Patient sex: F
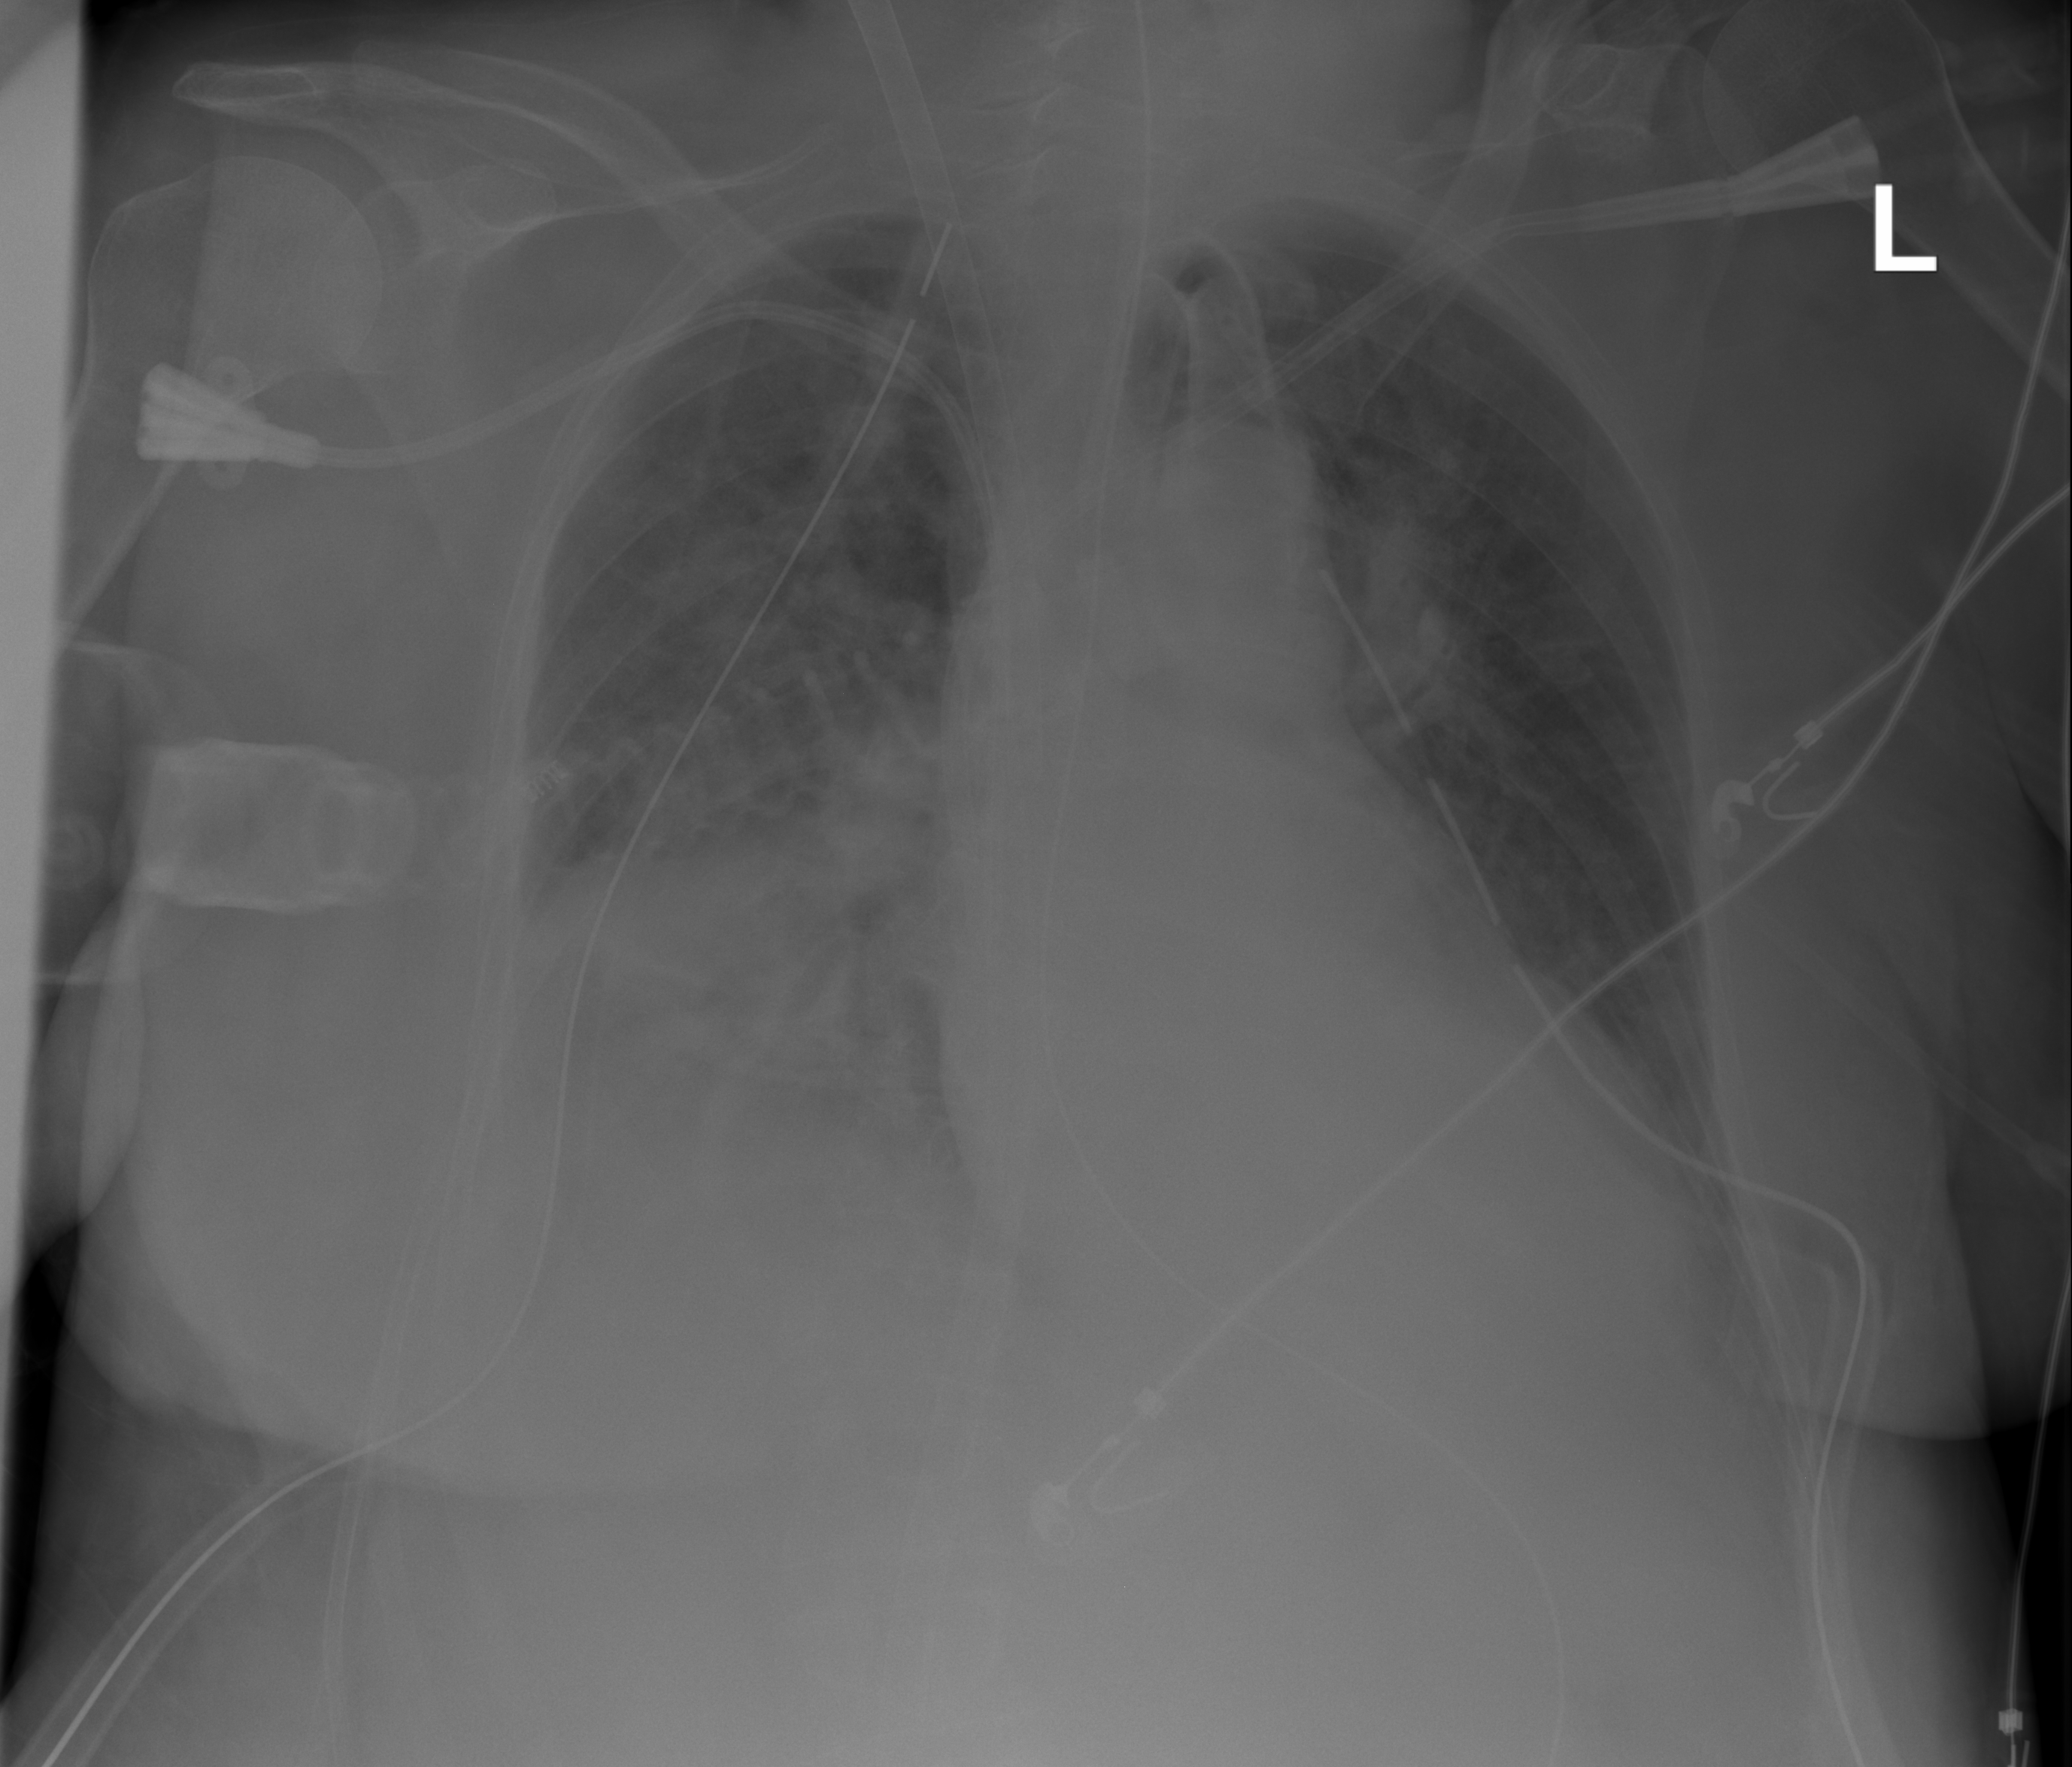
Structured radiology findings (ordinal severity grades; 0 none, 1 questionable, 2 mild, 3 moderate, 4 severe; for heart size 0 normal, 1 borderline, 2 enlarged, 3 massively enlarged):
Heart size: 1
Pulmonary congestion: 2
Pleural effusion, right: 2
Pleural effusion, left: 1
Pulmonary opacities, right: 2
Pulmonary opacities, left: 2
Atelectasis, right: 3
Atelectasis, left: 1